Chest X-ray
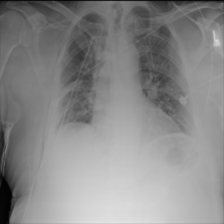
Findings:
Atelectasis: negative
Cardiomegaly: negative
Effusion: negative
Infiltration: negative
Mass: negative
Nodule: negative
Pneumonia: negative
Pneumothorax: positive
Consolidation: negative
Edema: negative
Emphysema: positive
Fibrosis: negative
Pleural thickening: negative
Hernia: negative